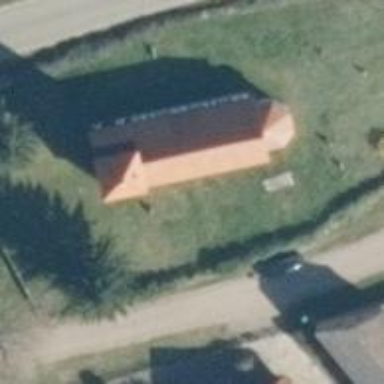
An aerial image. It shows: Place of worship.